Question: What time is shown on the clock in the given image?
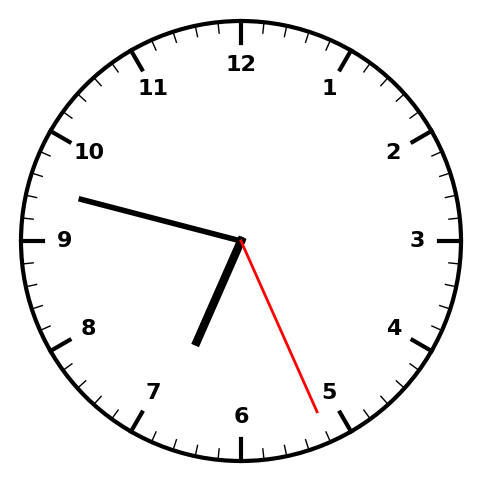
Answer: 06:47:26